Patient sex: F
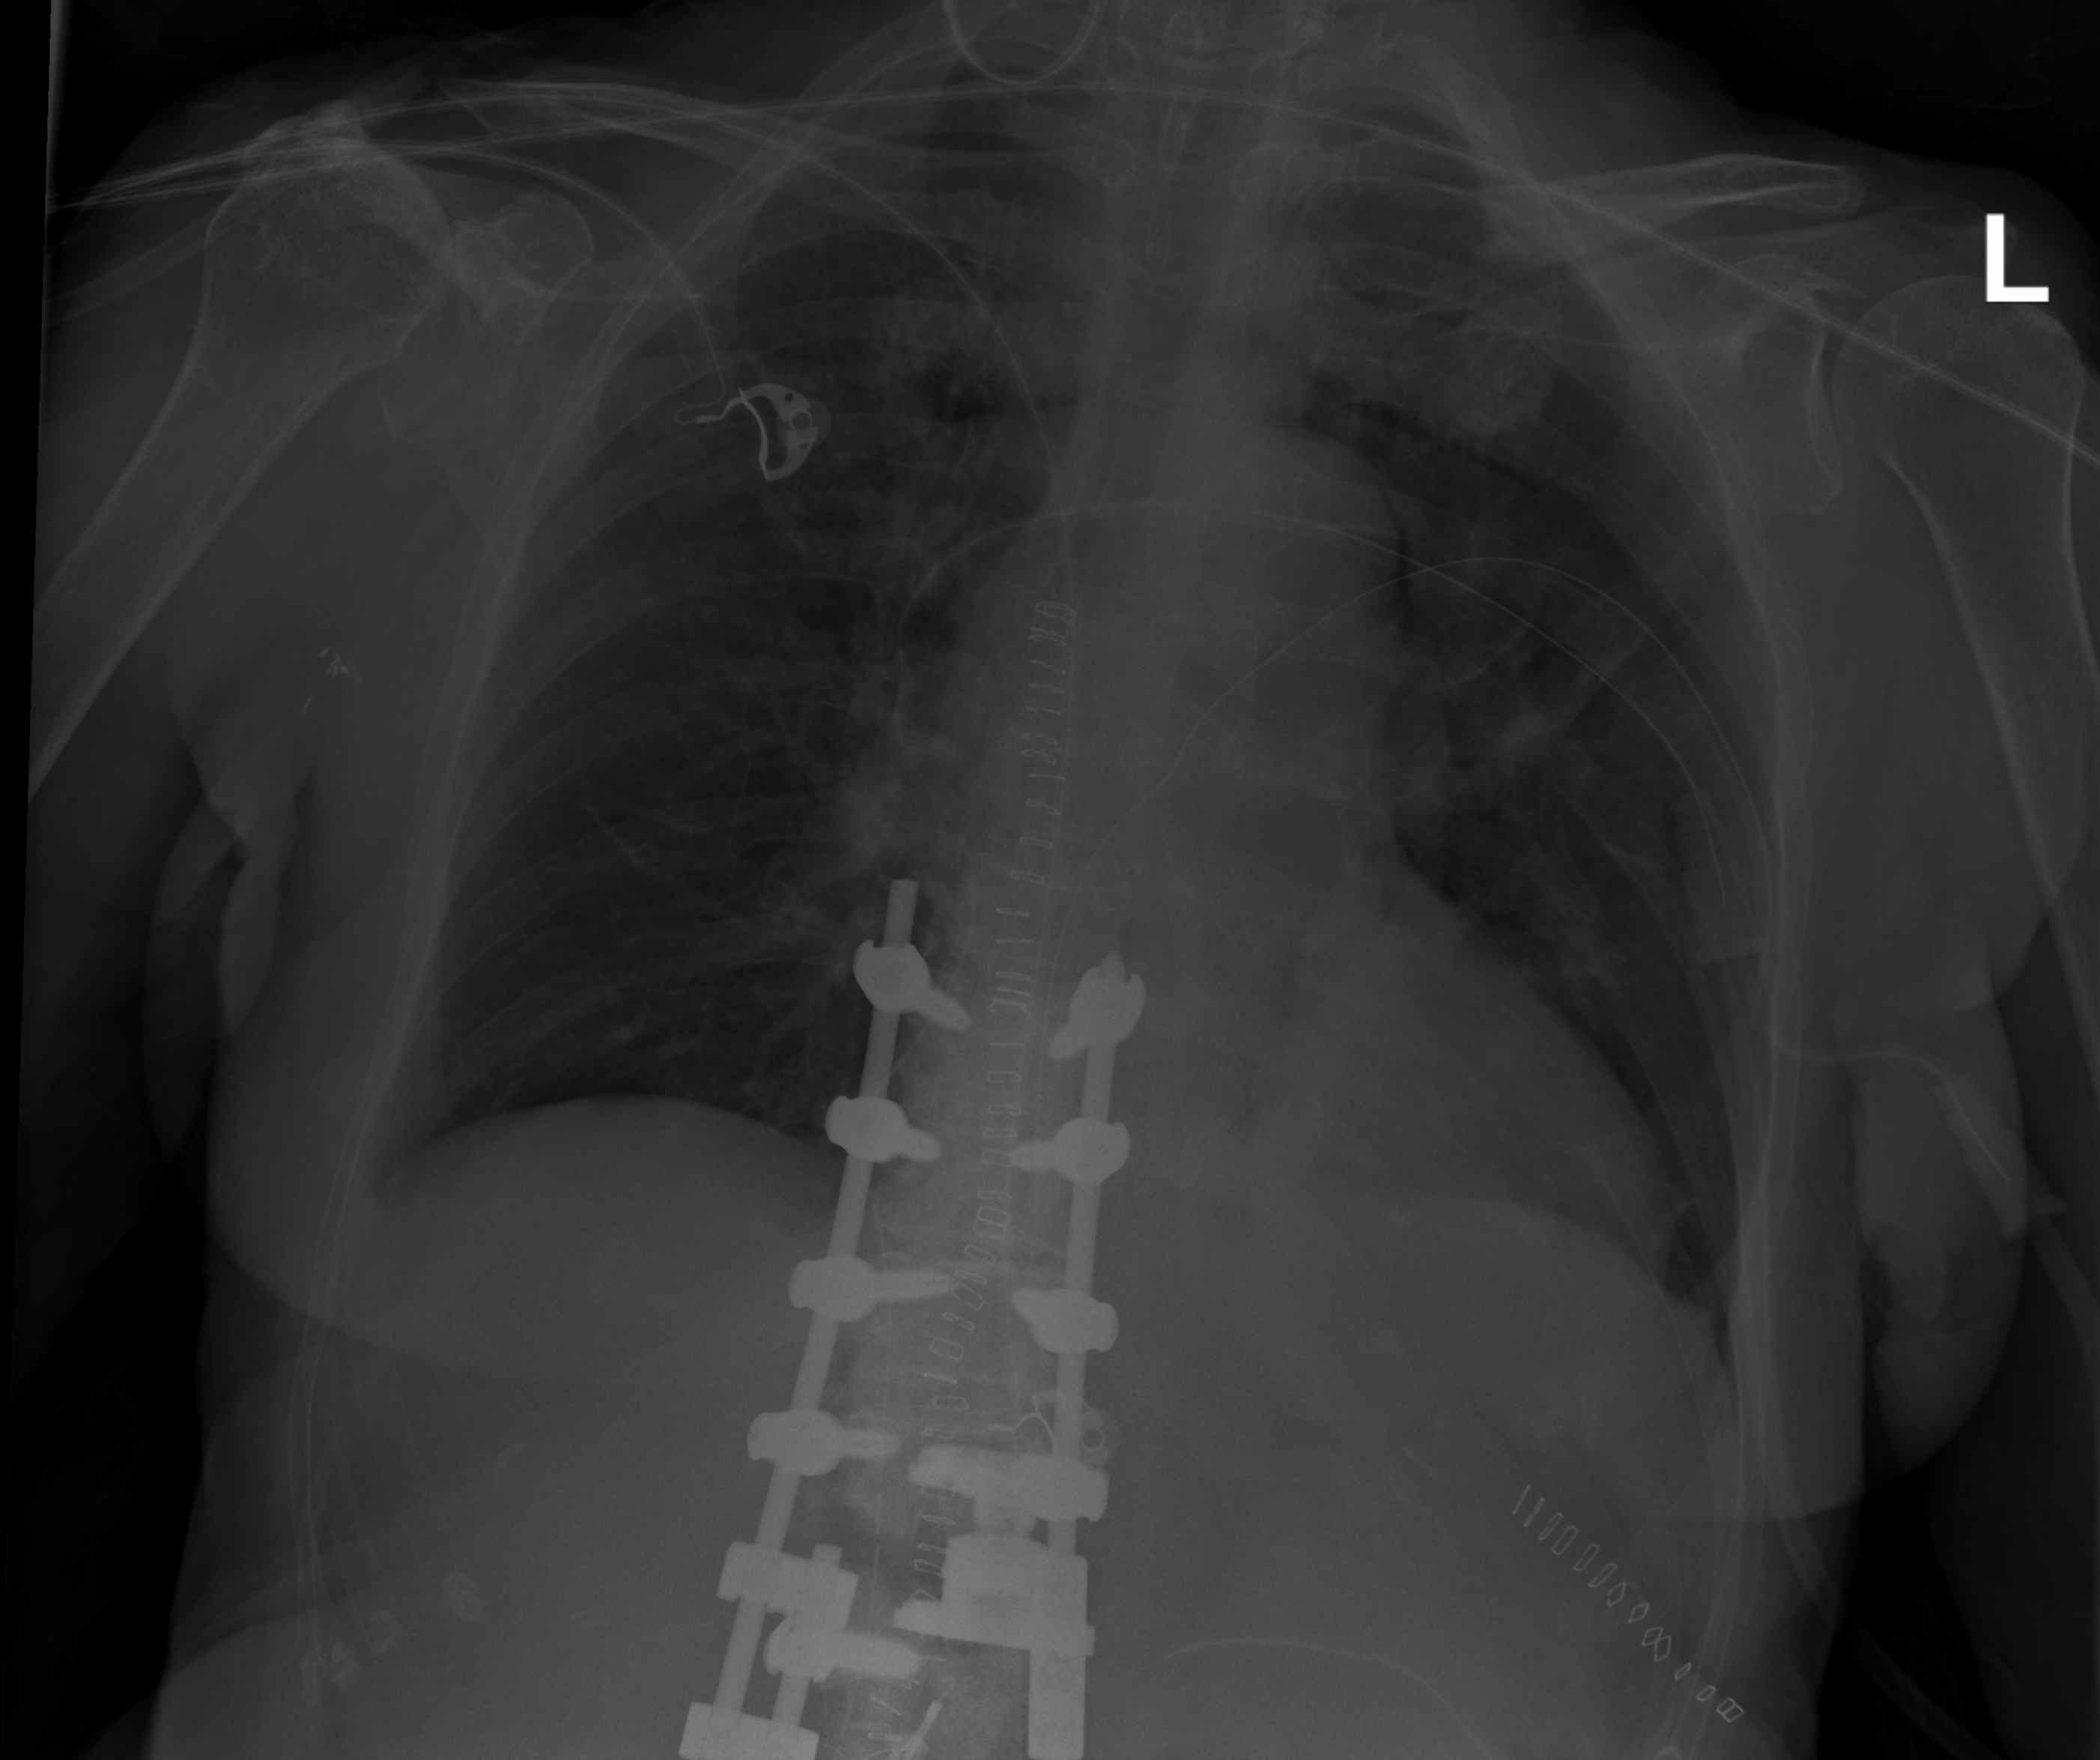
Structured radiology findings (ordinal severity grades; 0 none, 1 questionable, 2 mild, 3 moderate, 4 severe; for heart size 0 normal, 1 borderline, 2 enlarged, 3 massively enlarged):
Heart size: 0
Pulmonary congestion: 2
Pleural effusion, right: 2
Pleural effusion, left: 0
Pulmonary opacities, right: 0
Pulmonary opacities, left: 0
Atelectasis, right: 2
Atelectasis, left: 0